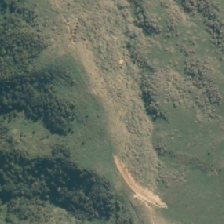
Land cover: grose_broom